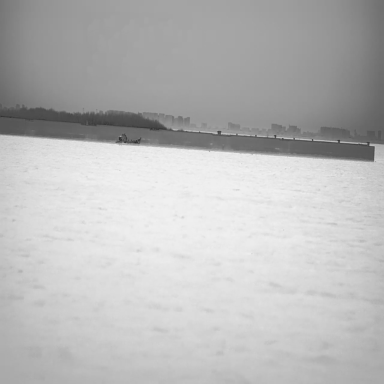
There is a bulk_carrier in the infrared image.